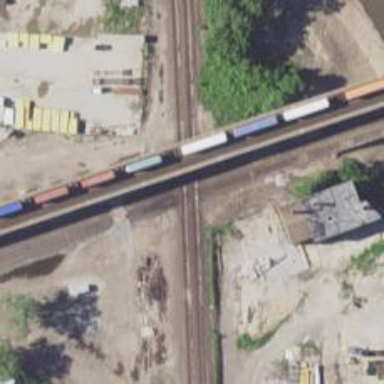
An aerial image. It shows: Railway crossing.